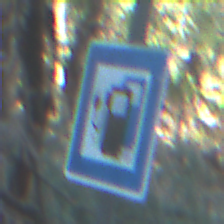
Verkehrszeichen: LadestationFuerElektrofahrzeuge
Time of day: MorningAfternoon
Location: Outdoor (Nature)
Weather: Clear
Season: NotSpecified
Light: Natural